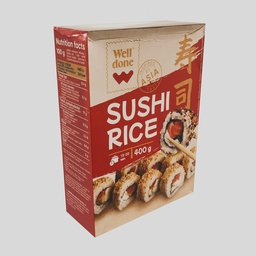
Label: nature